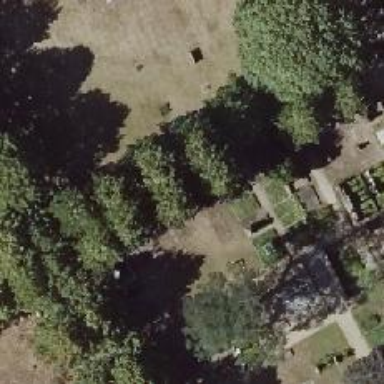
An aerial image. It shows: Historic tomb in the cemetery.